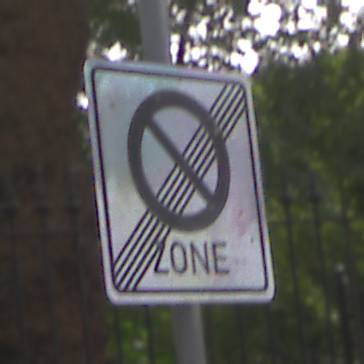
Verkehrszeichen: EndeEingeschraenktesHalteverbotZone
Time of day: MorningAfternoon
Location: Outdoor (Urban)
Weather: Overcast
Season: NotSpecified
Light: Natural